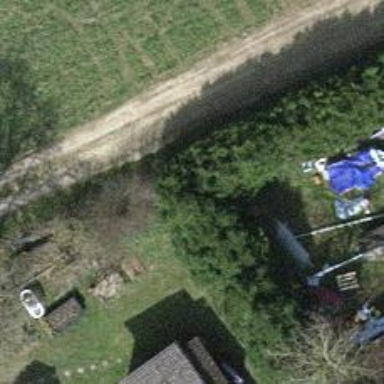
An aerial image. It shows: Hedge barrier.